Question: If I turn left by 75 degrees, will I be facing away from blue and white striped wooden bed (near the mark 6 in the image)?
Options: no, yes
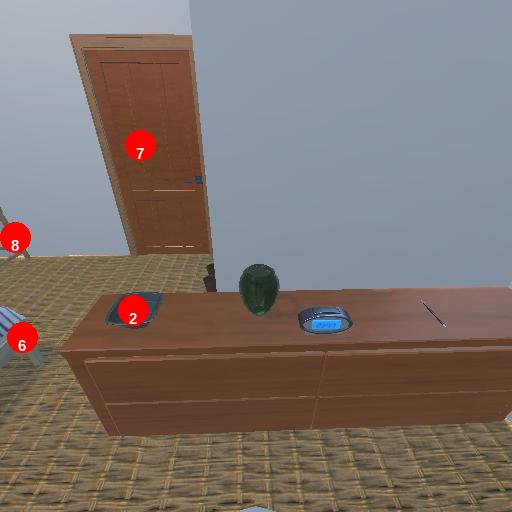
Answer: no